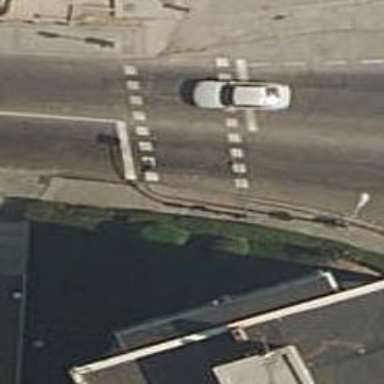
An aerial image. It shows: Tertiary road with asphalt surface. There is sidewalk on the left side with paving stones.